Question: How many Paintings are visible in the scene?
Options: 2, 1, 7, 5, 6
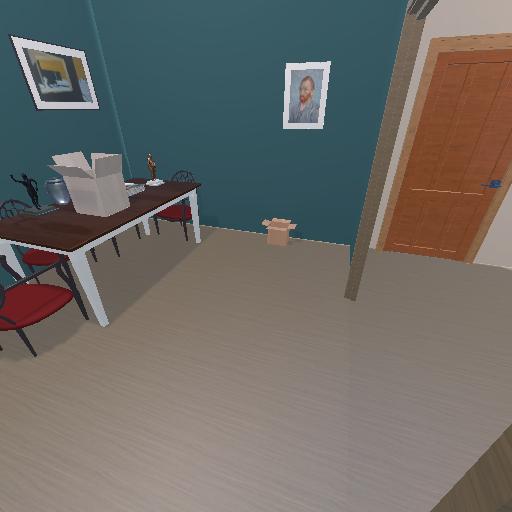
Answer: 2